Question: I have a UILabel that I add a shadow to. The UILabel shows up and so does the shadow, but the leftmost shadow is cut off so that it is in line with the edge of the text. I moved the position of the label to see if it was being covered by a view, but everything stayed the same. I also took out the sizeToFit, and it stayed the same. Here is the initialization of the label:
'''
UILabel *scoreLabel = [[UILabel alloc] initWithFrame:CGRectMake(0, 0, [[UIScreen mainScreen] bounds].size.width, [[UIScreen mainScreen] bounds].size.height)];
scoreLabel.text = text;
[scoreLabel setFont:[UIFont fontWithName:fontName size:fontSize]];
scoreLabel.textColor = [UIColor colorWithRed:red green:green blue:blue alpha:1.0];
scoreLabel.shadowColor = [UIColor colorWithRed:0.0f green:0.0f blue:0.0f alpha:1.0f];
scoreLabel.shadowOffset = CGSizeMake(-10.0, 2.0);
scoreLabel.clipsToBounds = NO;
[scoreLabel sizeToFit];
scoreLabel.center = CGPointMake(x, y);
'''

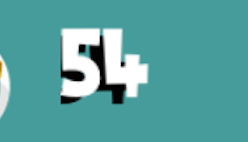
Answer: I added this and the cut off went away:
'''
scoreLabel.textAlignment = NSTextAlignmentCenter;
'''